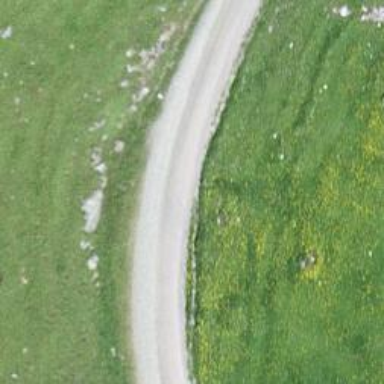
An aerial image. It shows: Track road with grade4 tracktype.